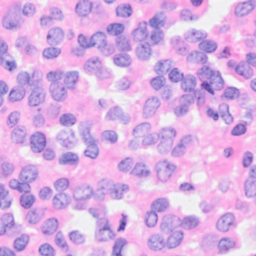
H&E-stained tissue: Breast